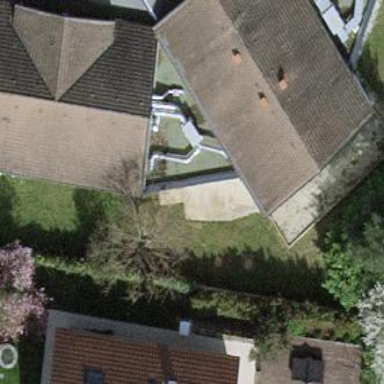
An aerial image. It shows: Part of building.